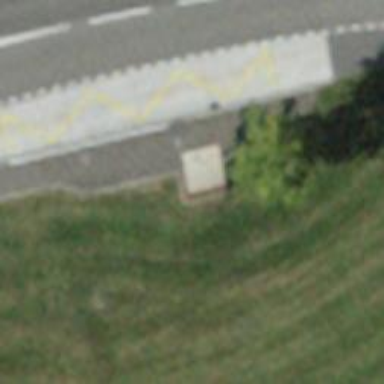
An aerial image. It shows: Shelter for public transport.